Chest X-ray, AP view. Patient: 21 years old, sex F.
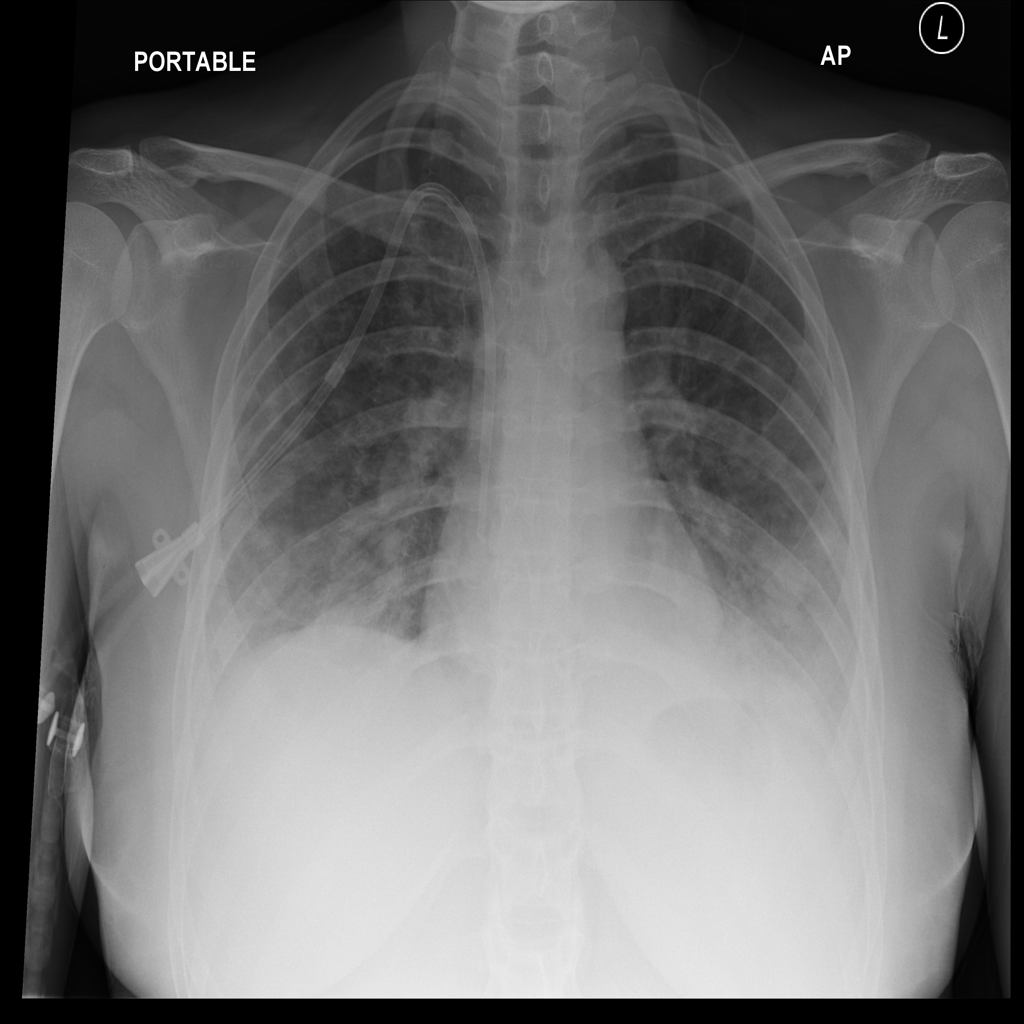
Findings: Infiltration, Mass